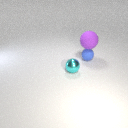
small blue rubber sphere below large purple rubber sphere